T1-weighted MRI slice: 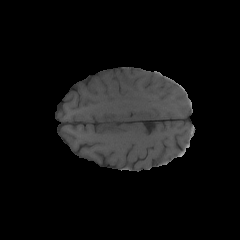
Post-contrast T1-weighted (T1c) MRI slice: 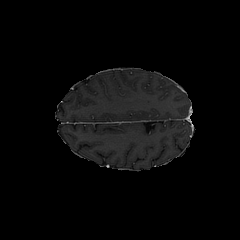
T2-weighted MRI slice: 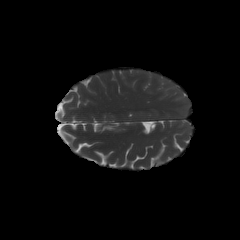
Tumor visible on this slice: no